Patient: sex M, age 45
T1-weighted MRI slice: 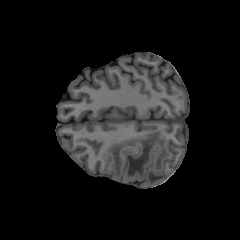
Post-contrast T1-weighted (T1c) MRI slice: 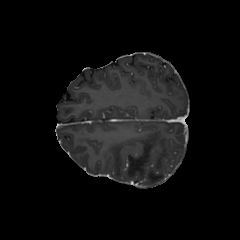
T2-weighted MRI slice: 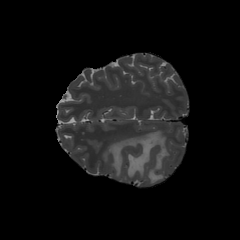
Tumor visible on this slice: yes
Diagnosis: Astrocytoma, IDH-wildtype
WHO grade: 2